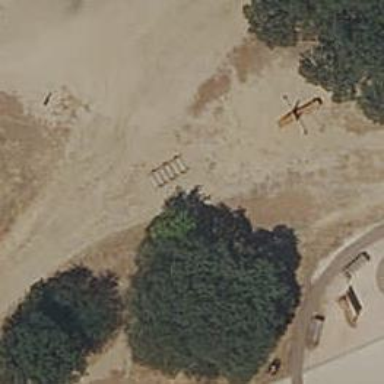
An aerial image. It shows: Fitness station in leisure land.